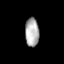
Tissue: lung
Cell type: Epithelial cells
Senescence score: 0.199
Nuclear area (px): 389
Mean DAPI intensity: 174.334